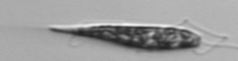
Label: Euglena